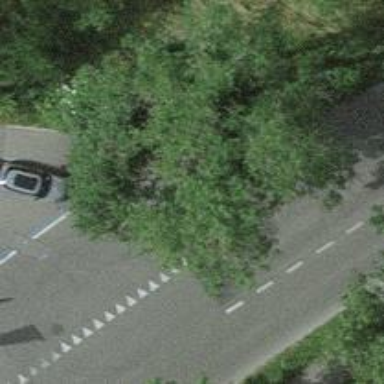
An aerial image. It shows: Kerb barrier.